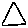
Label: triangle